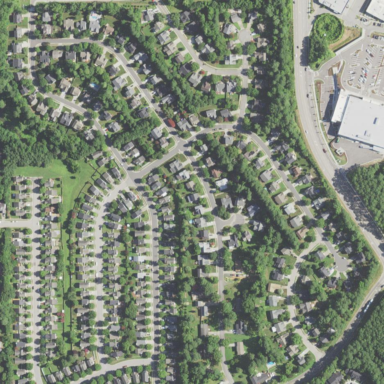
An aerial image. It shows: Residential neighbourhood.